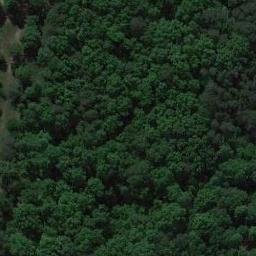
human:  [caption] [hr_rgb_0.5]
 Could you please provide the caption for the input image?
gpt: This is a dense forest .

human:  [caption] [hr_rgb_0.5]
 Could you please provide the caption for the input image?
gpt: The forest has a lot of dense green trees of different color depths and heights .

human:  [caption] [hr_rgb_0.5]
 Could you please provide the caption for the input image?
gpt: A large dense mixed dark green and light green forest .

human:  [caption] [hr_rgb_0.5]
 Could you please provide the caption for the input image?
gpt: The forest is full of green trees .

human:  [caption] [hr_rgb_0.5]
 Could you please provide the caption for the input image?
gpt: A dense forest with many green trees .